Question: For example you measure the data coming from some device, it can be a mass of the object moving on the bridge. Because it is moving the mass will give data which will vibrate in some amplitude depending on the mass of the object. Bigger the mass - bigger the vibrations.
Are there any methods for filtering such kind of noise from that data?
May be using some formulas of vibrations? Have no idea what kind of formulas or algorithms (filters) can be used here. Please suggest anything.
EDIT 2:
Better picture, I just draw it for better understanding:

Not very good picture. From that graph you can see that the frequency is the same every
time, but the amplitude chanbges periodically. Something like that I have when there are no objects on the moving road. (conveyer belt). vibrating near zero value.
When the object moves, I there are the same waves with changing amplitude.
The graph can tell that there may be some force applying to the system and which produces forced occilations. So I am interested in removing such kind of noise. I do not know what force causes such occilations. Soon I hope I will get some data on the non moving road with and without object on it for comparison with moving road case.
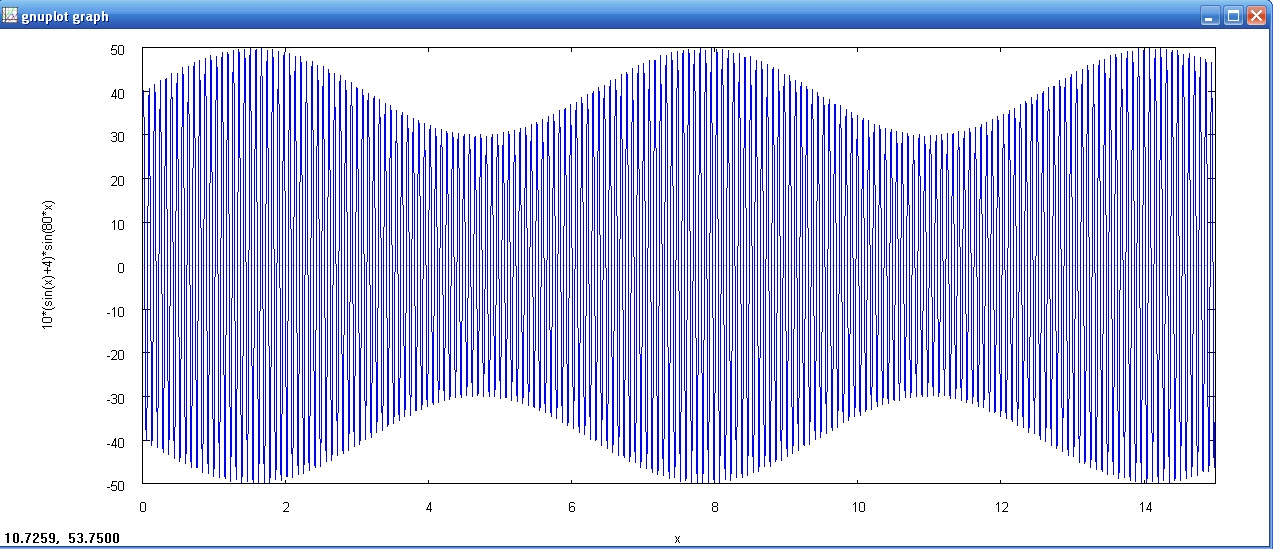
Answer: What you have in your last plot is basically an amplitude modulated oscillation coming from a function like:
'''
f[x] := 10 * (4 + Sin[x]) * Sin[80 * x]
'''
The constants have been chosen to match your plot (using just a rule of thumb)
The Plot of this function is

That isn't "noise" (although may be some noise is there too), but can be filtered easily.
Let's see your data for the static and moving payloads ....
Based on your response to several comments, and based in my previous experience with weighting devices:
1. You are interfacing the physical world, not just getting input from a mouse and keyboard. It is very important for you understand the device, how it works and how it is designed.
2. You need a calibration procedure. You have to use several master weights to be sure that the device is working properly and linearly in the whole scale, and that the static case is measured much better than your dynamic needs.
3. You'll not be able to predict if you can measure with several loads in the conveyor until you do some experiments and look very carefully at the resulting plots
4. You need to be sure that a load placed anywhere in the conveyor shows the same reading. Or at least you should be able to correlate reading and position.
As I said before, you need a lot of info, and it seems that is not available. I always worked as a team with the engineers designing the device.
Don't hesitate to add more info ...